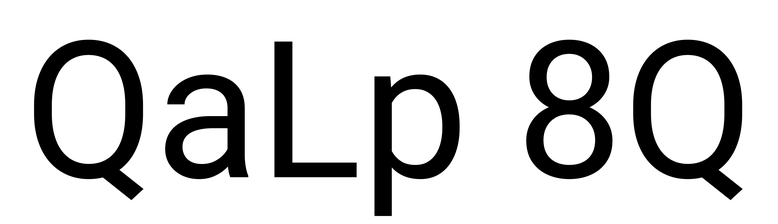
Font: Roboto_Regular